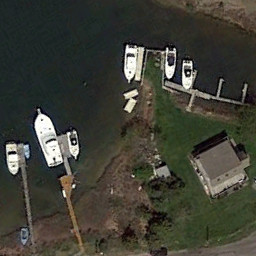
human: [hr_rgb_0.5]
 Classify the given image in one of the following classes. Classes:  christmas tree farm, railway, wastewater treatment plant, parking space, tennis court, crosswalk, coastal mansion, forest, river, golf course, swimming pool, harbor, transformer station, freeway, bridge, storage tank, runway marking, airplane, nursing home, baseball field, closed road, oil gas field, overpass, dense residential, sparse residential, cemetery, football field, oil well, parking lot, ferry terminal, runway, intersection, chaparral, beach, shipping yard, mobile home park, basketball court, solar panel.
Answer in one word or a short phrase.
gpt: ferry terminal